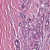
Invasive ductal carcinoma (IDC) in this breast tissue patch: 1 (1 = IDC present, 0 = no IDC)